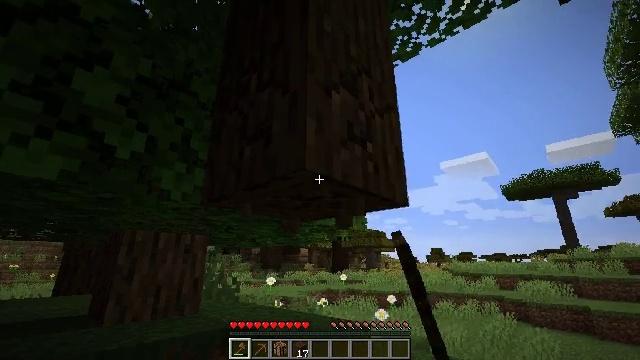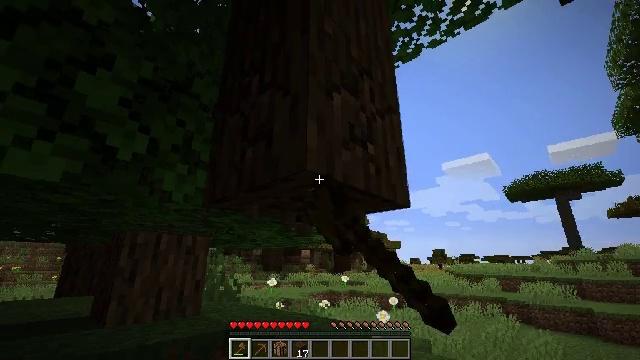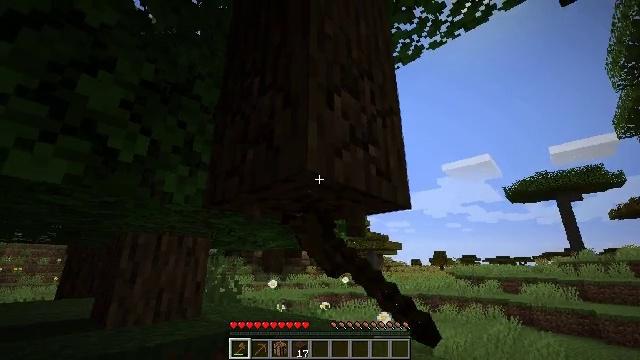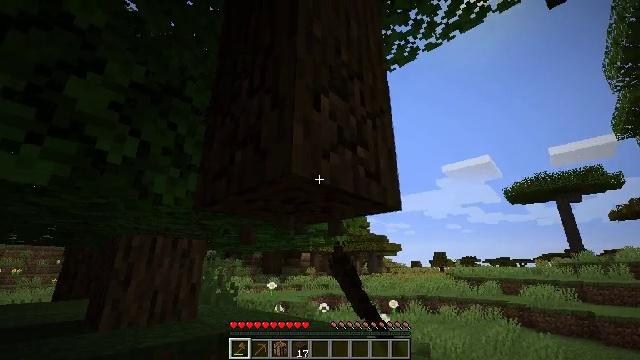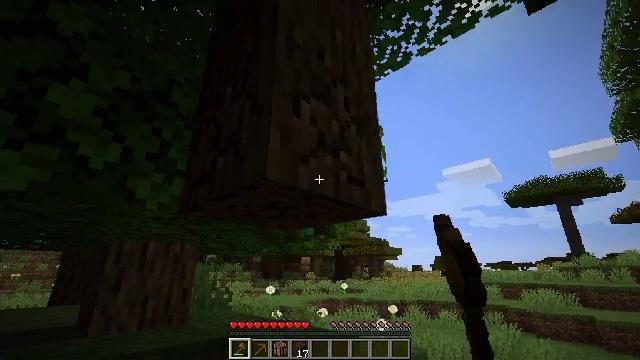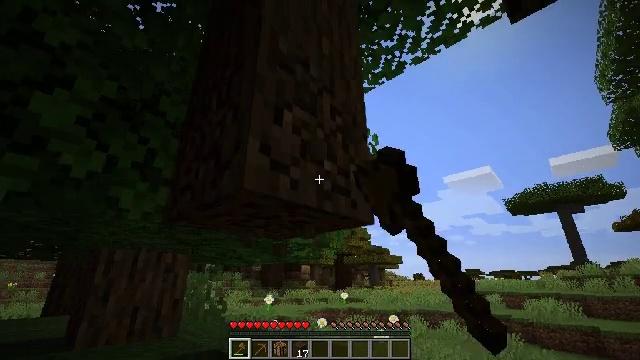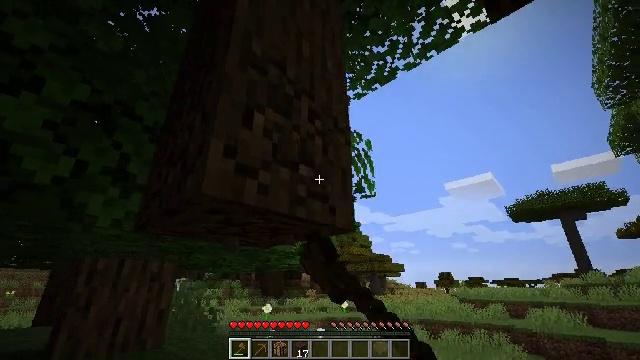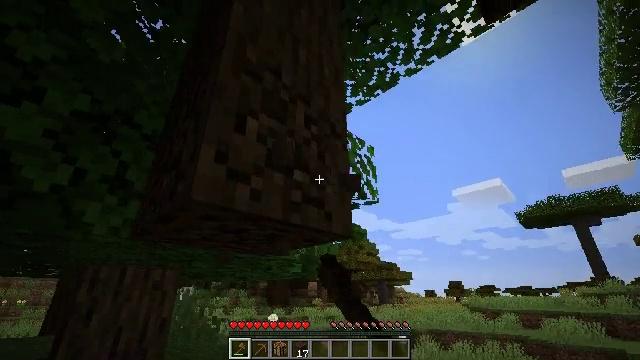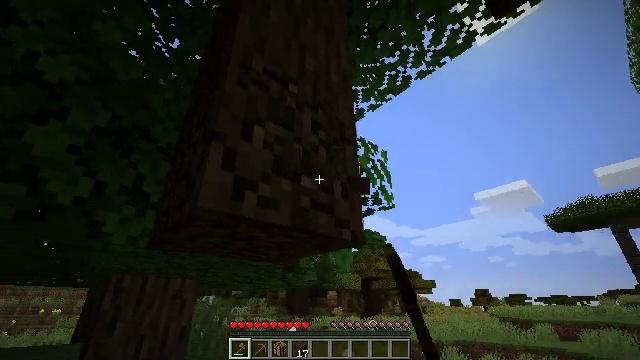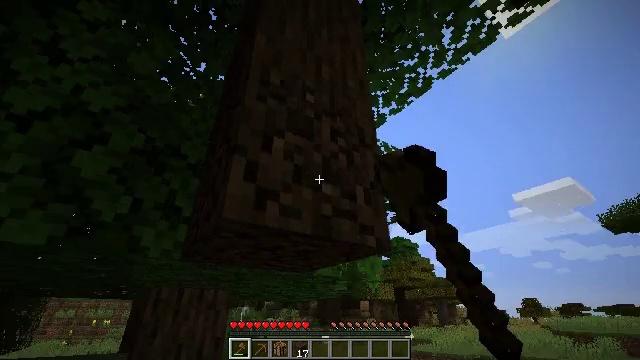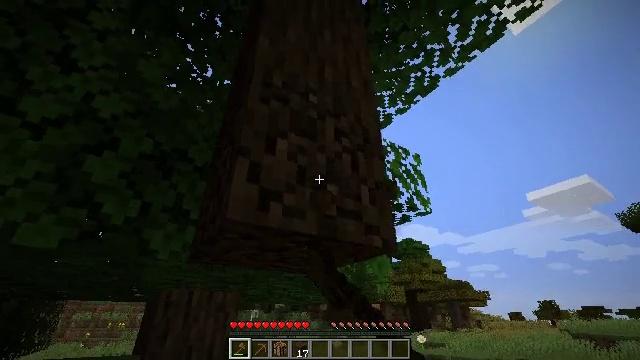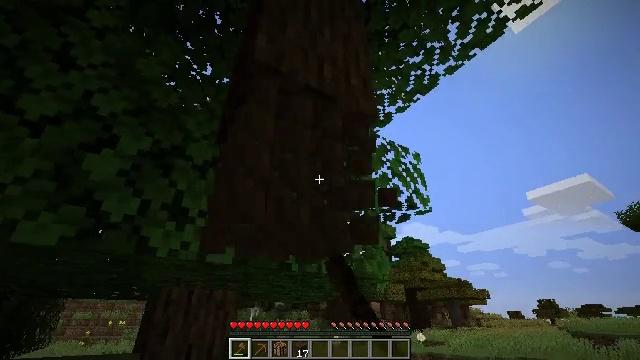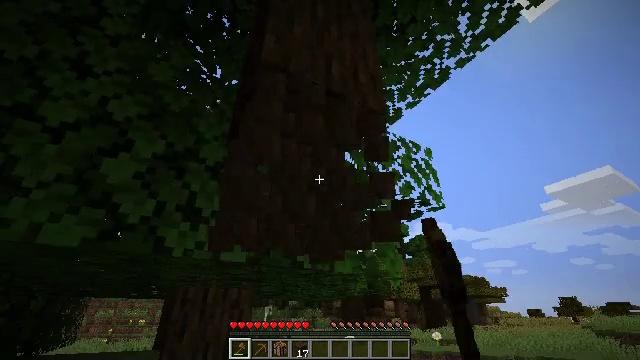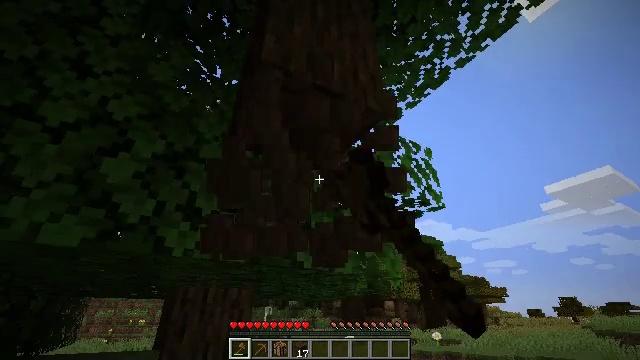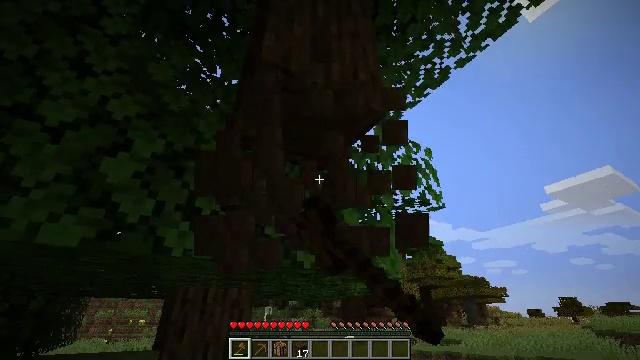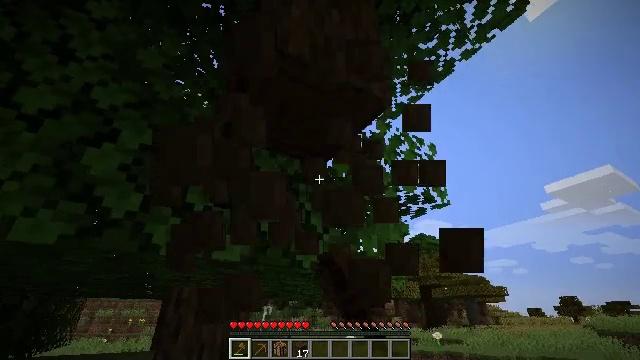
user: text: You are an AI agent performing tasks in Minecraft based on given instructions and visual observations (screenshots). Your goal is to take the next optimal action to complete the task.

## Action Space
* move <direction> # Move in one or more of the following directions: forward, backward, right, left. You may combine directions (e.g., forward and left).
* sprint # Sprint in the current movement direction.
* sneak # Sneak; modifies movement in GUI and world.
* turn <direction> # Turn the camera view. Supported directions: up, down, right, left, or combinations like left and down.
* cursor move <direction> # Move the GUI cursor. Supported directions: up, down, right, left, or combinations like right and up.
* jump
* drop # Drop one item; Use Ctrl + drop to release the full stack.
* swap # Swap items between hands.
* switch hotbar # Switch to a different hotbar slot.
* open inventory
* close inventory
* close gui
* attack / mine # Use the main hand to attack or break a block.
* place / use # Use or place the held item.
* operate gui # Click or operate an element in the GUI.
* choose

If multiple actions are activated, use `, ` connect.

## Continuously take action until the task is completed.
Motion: motion action
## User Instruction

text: Gather dark oak log for crafting.
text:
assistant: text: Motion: attack / mine
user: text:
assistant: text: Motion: attack / mine
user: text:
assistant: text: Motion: move right, attack / mine
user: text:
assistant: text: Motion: move right, attack / mine
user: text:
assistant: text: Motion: move forward and move right, turn up, attack / mine
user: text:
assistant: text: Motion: turn up, attack / mine
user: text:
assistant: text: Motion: turn left and up, attack / mine
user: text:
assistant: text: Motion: turn left and up, attack / mine
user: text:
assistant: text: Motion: turn left and up, attack / mine
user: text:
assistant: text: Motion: turn left, attack / mine
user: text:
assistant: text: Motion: attack / mine
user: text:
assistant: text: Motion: turn left, attack / mine
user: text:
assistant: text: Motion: attack / mine
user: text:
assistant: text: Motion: move forward, attack / mine
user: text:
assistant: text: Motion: move forward, attack / mine
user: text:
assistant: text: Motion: move forward, attack / mine
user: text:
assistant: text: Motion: attack / mine
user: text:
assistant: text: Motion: turn left and up, attack / mine
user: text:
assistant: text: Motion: turn left and up, attack / mine
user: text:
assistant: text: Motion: turn left and up, attack / mine
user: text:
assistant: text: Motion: turn up, attack / mine
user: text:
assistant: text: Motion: turn left and up, attack / mine
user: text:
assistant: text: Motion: turn left and up, attack / mine
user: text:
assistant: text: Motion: attack / mine
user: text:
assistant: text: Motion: attack / mine
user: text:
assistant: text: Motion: attack / mine
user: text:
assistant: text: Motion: attack / mine
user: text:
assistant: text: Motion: attack / mine
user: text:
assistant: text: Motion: attack / mine
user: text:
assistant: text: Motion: attack / mine